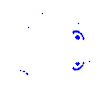
Particle: pion